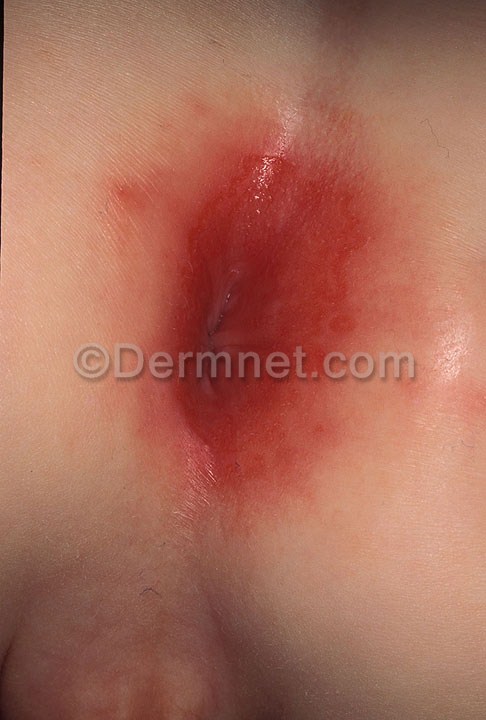
Disease: Cellulitis Impetigo and other Bacterial Infections